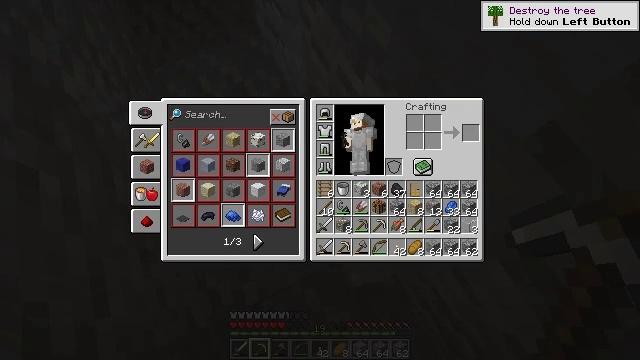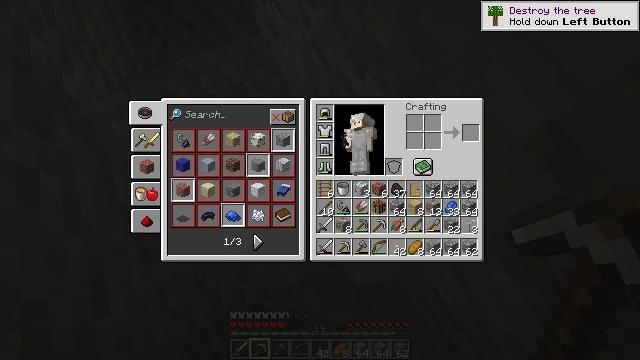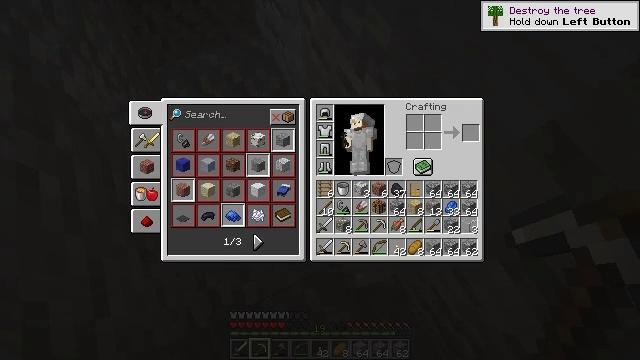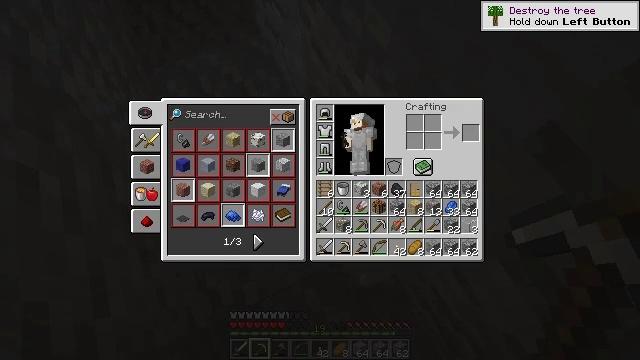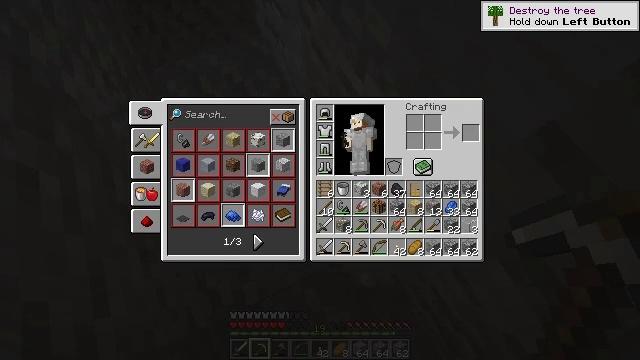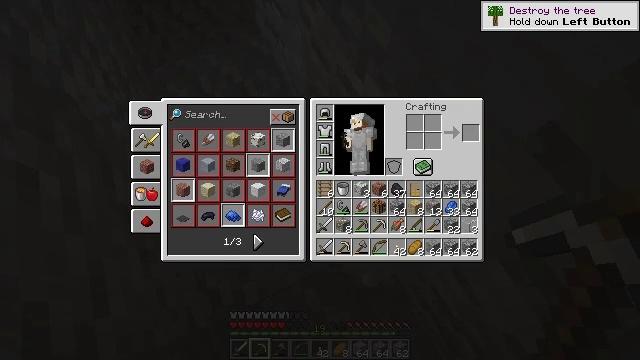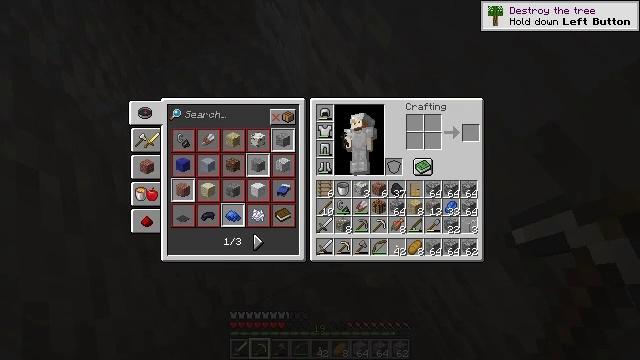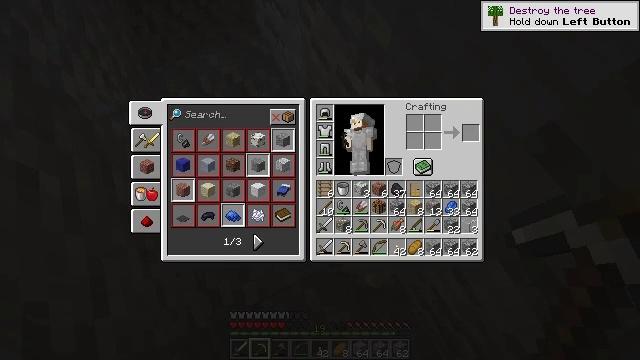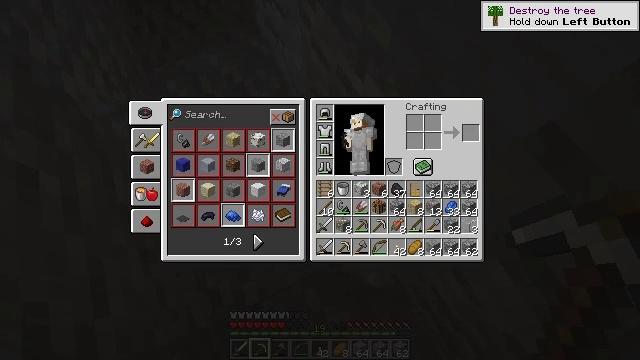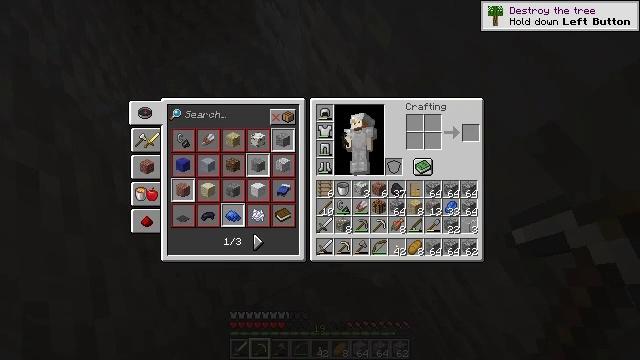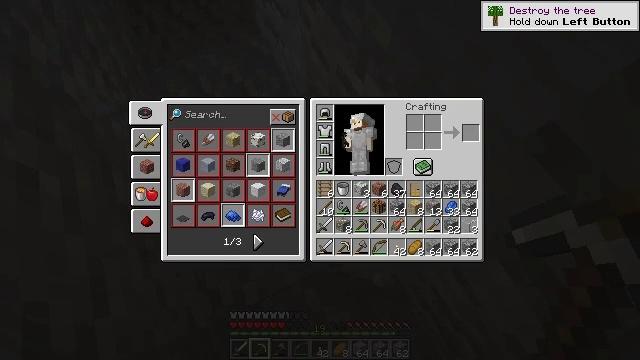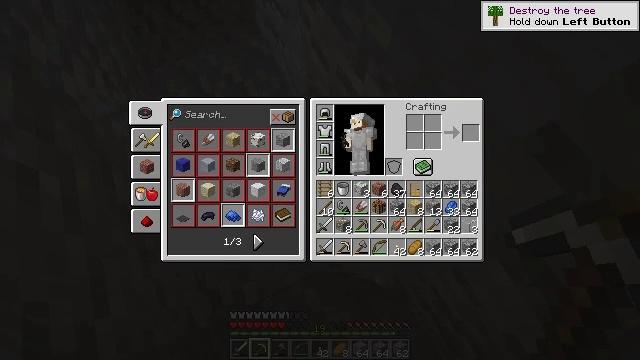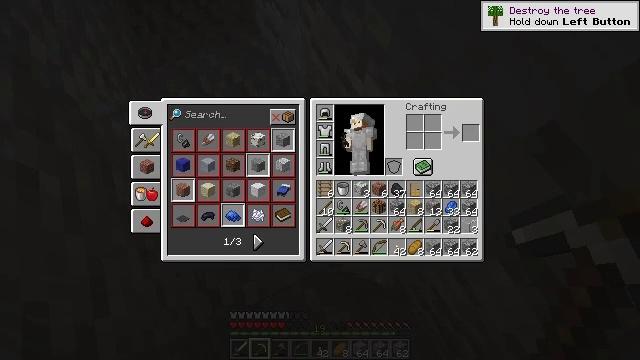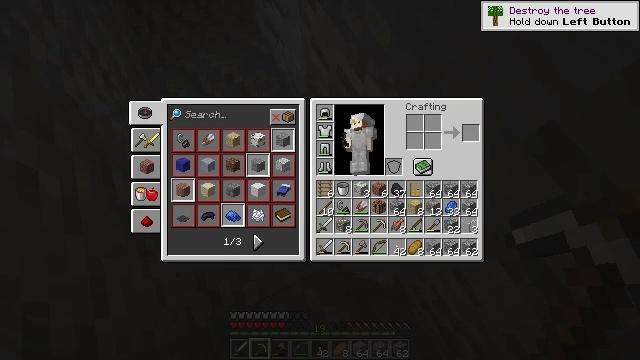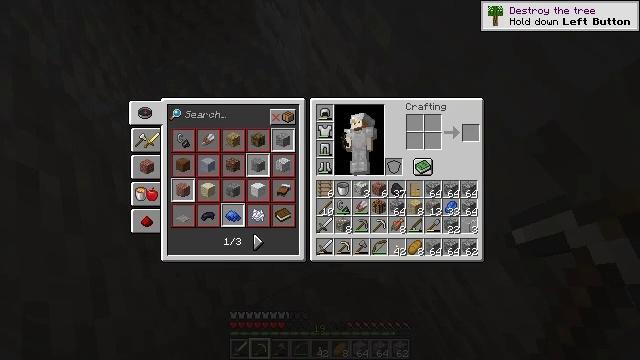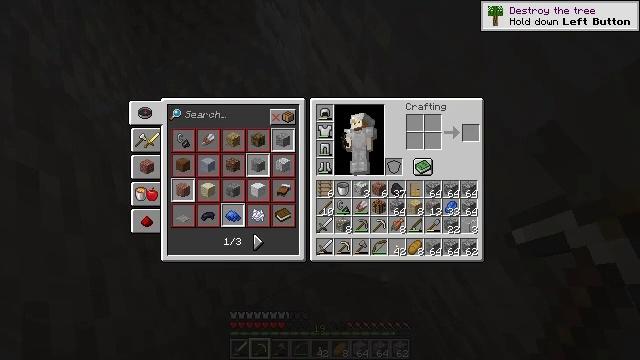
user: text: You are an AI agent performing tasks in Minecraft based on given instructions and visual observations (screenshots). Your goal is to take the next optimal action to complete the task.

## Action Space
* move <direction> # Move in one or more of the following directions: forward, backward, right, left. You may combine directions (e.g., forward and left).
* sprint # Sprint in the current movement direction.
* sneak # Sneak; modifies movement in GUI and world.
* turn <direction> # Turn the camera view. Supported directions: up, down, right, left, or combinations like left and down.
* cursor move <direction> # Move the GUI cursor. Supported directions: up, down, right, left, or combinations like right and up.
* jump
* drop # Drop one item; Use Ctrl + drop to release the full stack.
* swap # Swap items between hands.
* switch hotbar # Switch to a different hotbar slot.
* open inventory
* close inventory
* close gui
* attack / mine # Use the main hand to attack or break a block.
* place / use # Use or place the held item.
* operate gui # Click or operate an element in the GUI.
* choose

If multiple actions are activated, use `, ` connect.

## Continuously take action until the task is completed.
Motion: motion action
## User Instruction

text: Mine cobblestone underground.
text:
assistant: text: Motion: no_op
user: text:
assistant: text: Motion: no_op
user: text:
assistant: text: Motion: no_op
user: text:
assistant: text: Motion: no_op
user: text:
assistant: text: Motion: no_op
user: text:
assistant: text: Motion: no_op
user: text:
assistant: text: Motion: no_op
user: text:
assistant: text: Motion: no_op
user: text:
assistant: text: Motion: no_op
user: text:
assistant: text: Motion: no_op
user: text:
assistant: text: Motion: no_op
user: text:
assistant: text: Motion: no_op
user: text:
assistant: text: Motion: no_op
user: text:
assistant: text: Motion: no_op
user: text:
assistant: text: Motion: no_op
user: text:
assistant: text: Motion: no_op
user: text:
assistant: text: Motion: no_op
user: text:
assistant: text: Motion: no_op
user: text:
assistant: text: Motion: no_op
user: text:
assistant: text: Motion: no_op
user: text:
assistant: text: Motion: no_op
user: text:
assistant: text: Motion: no_op
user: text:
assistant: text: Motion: no_op
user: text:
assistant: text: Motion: no_op
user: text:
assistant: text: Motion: no_op
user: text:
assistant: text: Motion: no_op
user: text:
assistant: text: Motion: no_op
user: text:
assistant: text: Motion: no_op
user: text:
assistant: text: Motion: no_op
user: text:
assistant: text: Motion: no_op